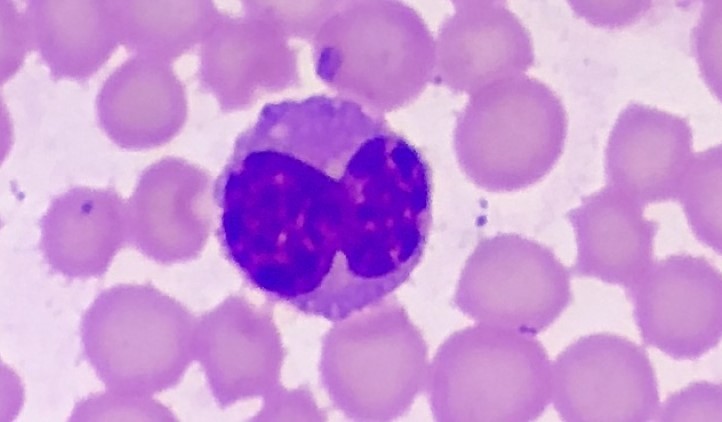
White blood cell type: Eosinophil